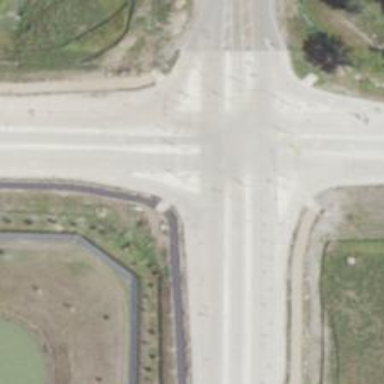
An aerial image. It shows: Secondary link road.